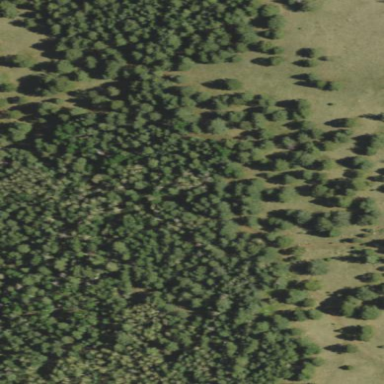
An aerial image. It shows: Deciduous woodland area with lush foliage.